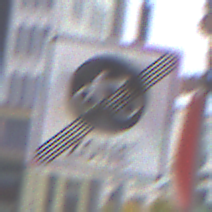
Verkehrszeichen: EndeFahrradzone
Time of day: MorningAfternoon
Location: Outdoor (Urban)
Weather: Overcast
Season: NotSpecified
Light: Natural